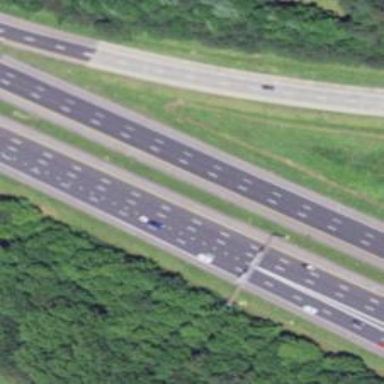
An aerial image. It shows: Motorway junction.